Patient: sex M, age 71
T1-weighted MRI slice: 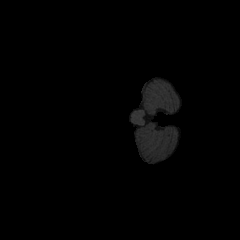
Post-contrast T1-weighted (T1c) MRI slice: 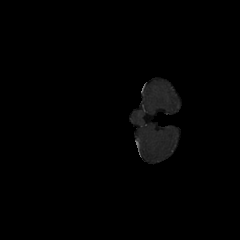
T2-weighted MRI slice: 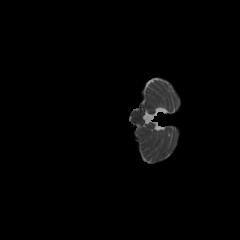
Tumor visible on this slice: no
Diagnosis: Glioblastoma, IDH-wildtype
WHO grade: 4